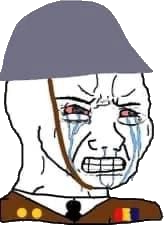
Label: 5_Crying_Wojak